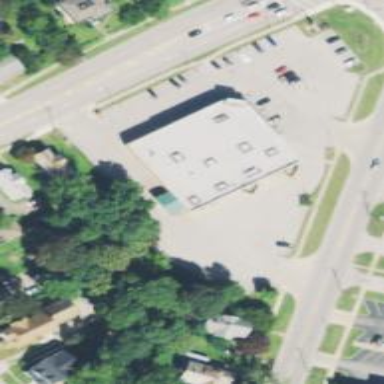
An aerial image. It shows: Pharmacy providing healthcare services.